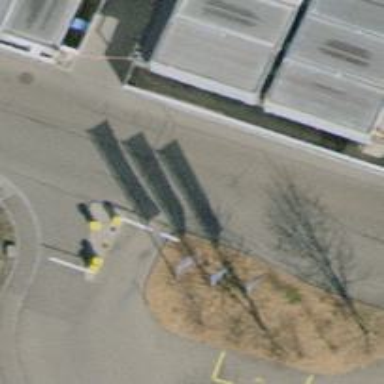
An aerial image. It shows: Lift gate barrier.